You are looking at the raw vibration waveform of a rotating shaft. What is the most likely rotor condition (normal, misalignment, unbalance, looseness)?
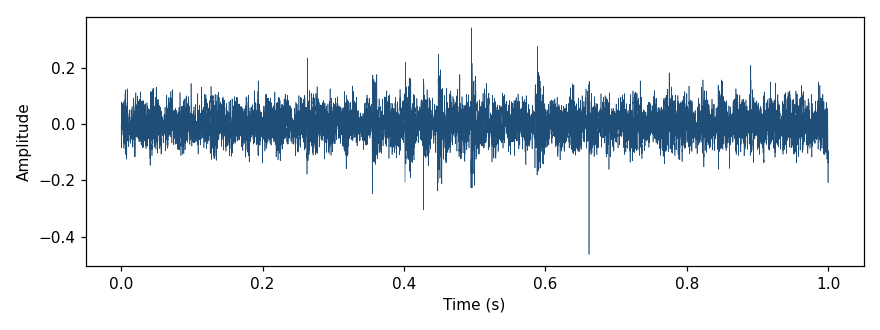
Answer: misalignment